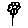
Label: flower